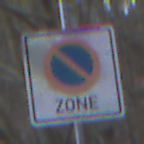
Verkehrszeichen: BeginnEingeschraenktesHalteverbotZone
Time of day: MorningAfternoon
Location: Outdoor (Nature)
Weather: Overcast
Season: Winter
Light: Natural